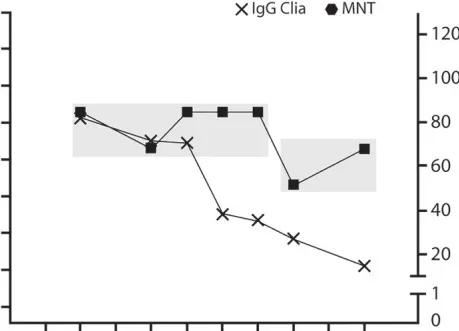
Antibody and neutralizing kinetics. The chequered boxes highlight the stable profile of MNT ,IgA.
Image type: pathology (masson_trichrome)